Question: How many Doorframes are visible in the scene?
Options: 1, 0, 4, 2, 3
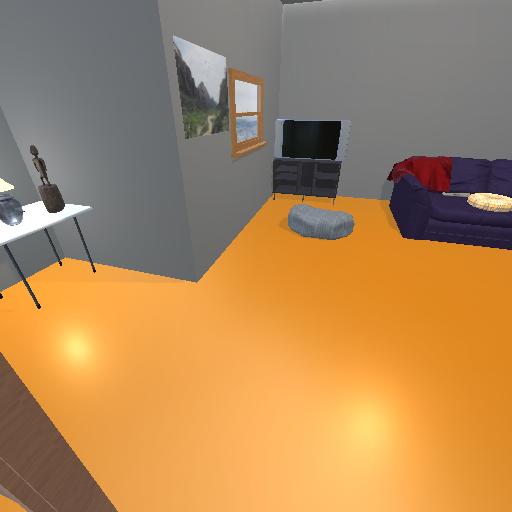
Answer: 1